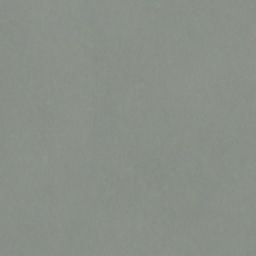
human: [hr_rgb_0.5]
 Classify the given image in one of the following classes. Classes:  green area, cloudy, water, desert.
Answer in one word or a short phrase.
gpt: cloudy